Field crop: maize
Growth stage: 2
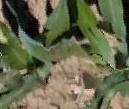
Species: maize